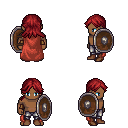
a pixel art fantasy rpg character, male body template, human, dark skin, maroon cape, metal pants, brunette loose hair, leather bracers, brown shoes, shield, four views (front, back, left, right), 2x2 character sprite sheet, small pixel art, hard edges, no anti-aliasing